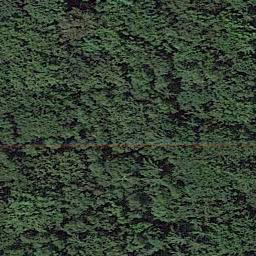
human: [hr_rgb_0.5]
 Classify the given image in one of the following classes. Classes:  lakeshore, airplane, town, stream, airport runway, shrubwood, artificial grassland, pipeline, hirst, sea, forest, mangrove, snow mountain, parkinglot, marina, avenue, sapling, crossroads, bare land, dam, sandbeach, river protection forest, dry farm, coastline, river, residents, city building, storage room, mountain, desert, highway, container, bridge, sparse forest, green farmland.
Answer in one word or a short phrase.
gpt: forest